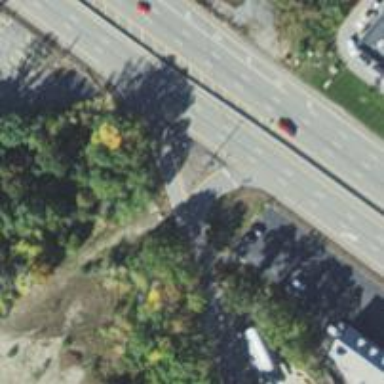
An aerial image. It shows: Trunk link highway.